Question: I'm struggling here as it's my first attempt with Matlab...
I have data that looks like this:

The first row has stockID number and the 60 rows in each column contain the stock's returns.
I am trying to calculate the variance for each stock as well as a covariance matrix in Matlab. I am stuck because I do not know how to identify each column as its StockID. Should each column be its own variable? If so, how would I do this automatically as I have about 1,000 stocks...? Is there then a way to create a cov. matrix for each stock without manually entering in each variable, i.e. not do this: cov(10801, 12032, 13439, .....) ?
Thanks so much for the help!
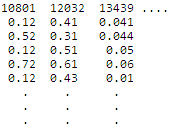
Answer: You should be able to find the covariance by passing the second through 60th rows of your data into the 'cov' function ('covariance_matrix = cov(data(2:end,:))'), as per <URL> documentation. Hope that helps!